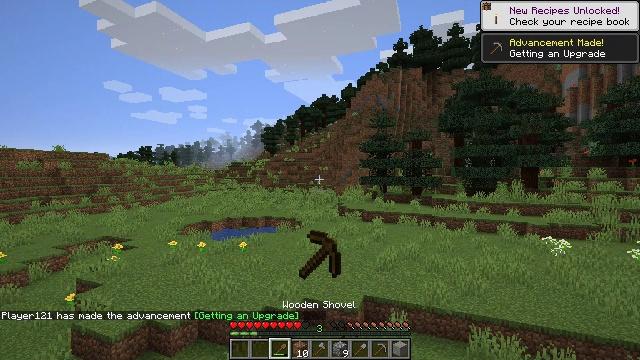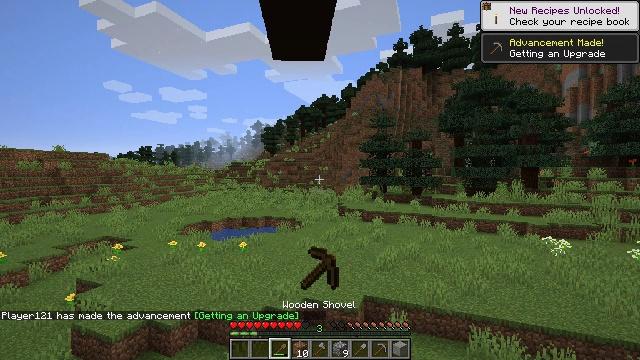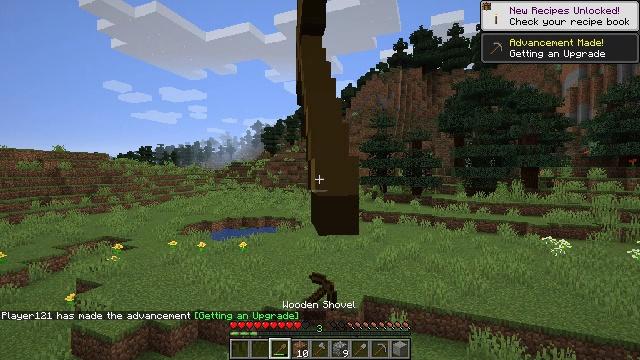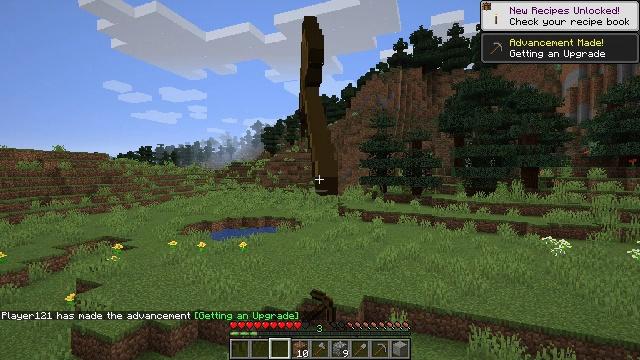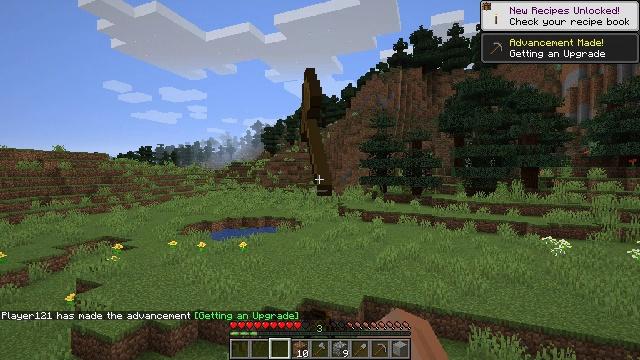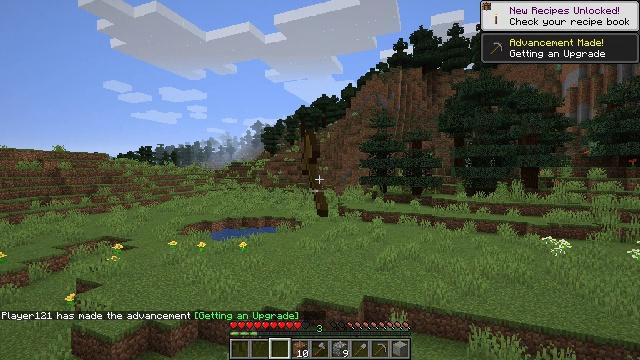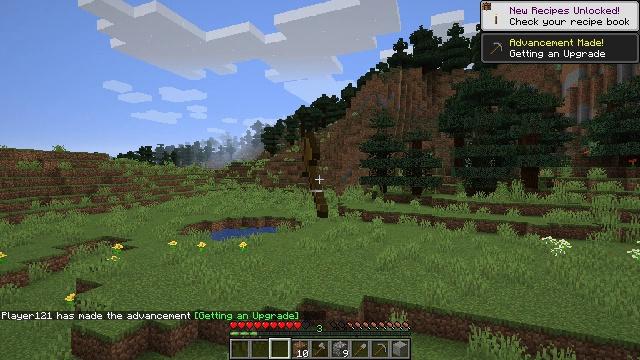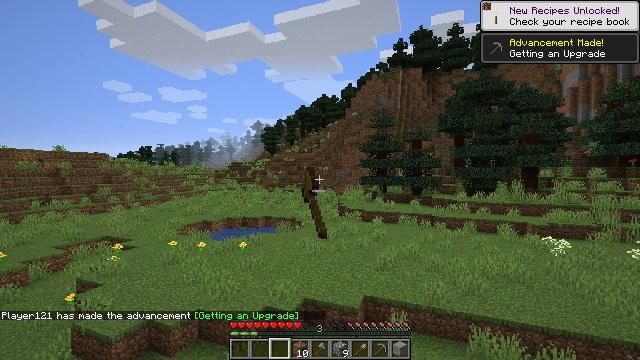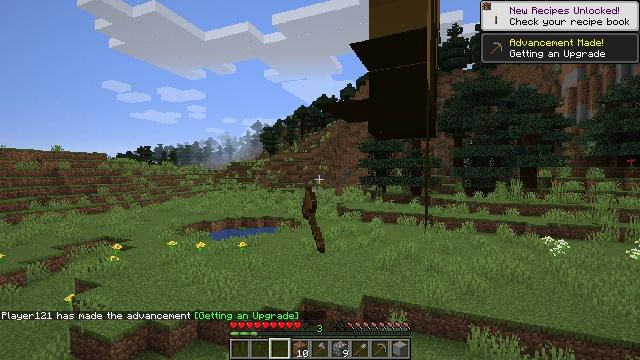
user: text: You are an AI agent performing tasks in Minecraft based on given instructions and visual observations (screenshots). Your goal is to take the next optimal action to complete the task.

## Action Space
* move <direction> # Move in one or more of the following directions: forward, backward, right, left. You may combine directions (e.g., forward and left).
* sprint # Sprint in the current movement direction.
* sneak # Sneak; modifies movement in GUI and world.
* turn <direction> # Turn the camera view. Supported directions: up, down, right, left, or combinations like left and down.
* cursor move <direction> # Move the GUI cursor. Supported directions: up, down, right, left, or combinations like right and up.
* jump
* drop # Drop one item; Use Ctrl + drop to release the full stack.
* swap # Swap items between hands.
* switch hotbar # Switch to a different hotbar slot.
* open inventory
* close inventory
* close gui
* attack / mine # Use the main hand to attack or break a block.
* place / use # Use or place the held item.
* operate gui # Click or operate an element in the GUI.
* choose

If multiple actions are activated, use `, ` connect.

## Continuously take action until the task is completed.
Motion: motion action
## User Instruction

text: Remove a wooden shovel from the inventory.
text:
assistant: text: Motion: no_op
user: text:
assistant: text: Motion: no_op
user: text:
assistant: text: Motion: drop
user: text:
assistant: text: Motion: drop
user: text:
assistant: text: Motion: drop
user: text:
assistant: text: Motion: no_op
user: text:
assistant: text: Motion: no_op
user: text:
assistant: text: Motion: no_op
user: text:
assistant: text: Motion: no_op